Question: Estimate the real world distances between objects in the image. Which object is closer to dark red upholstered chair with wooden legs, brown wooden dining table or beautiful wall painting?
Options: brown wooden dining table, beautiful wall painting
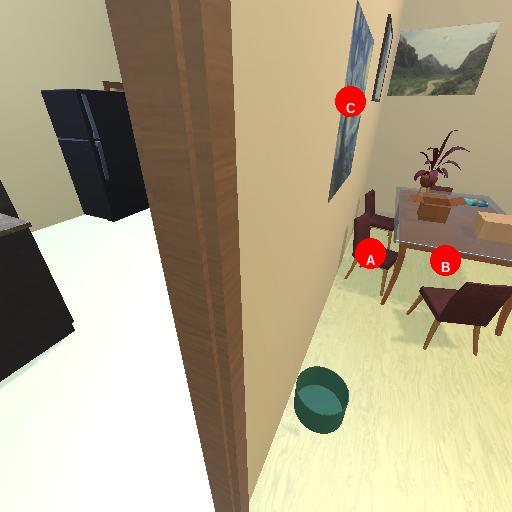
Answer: brown wooden dining table